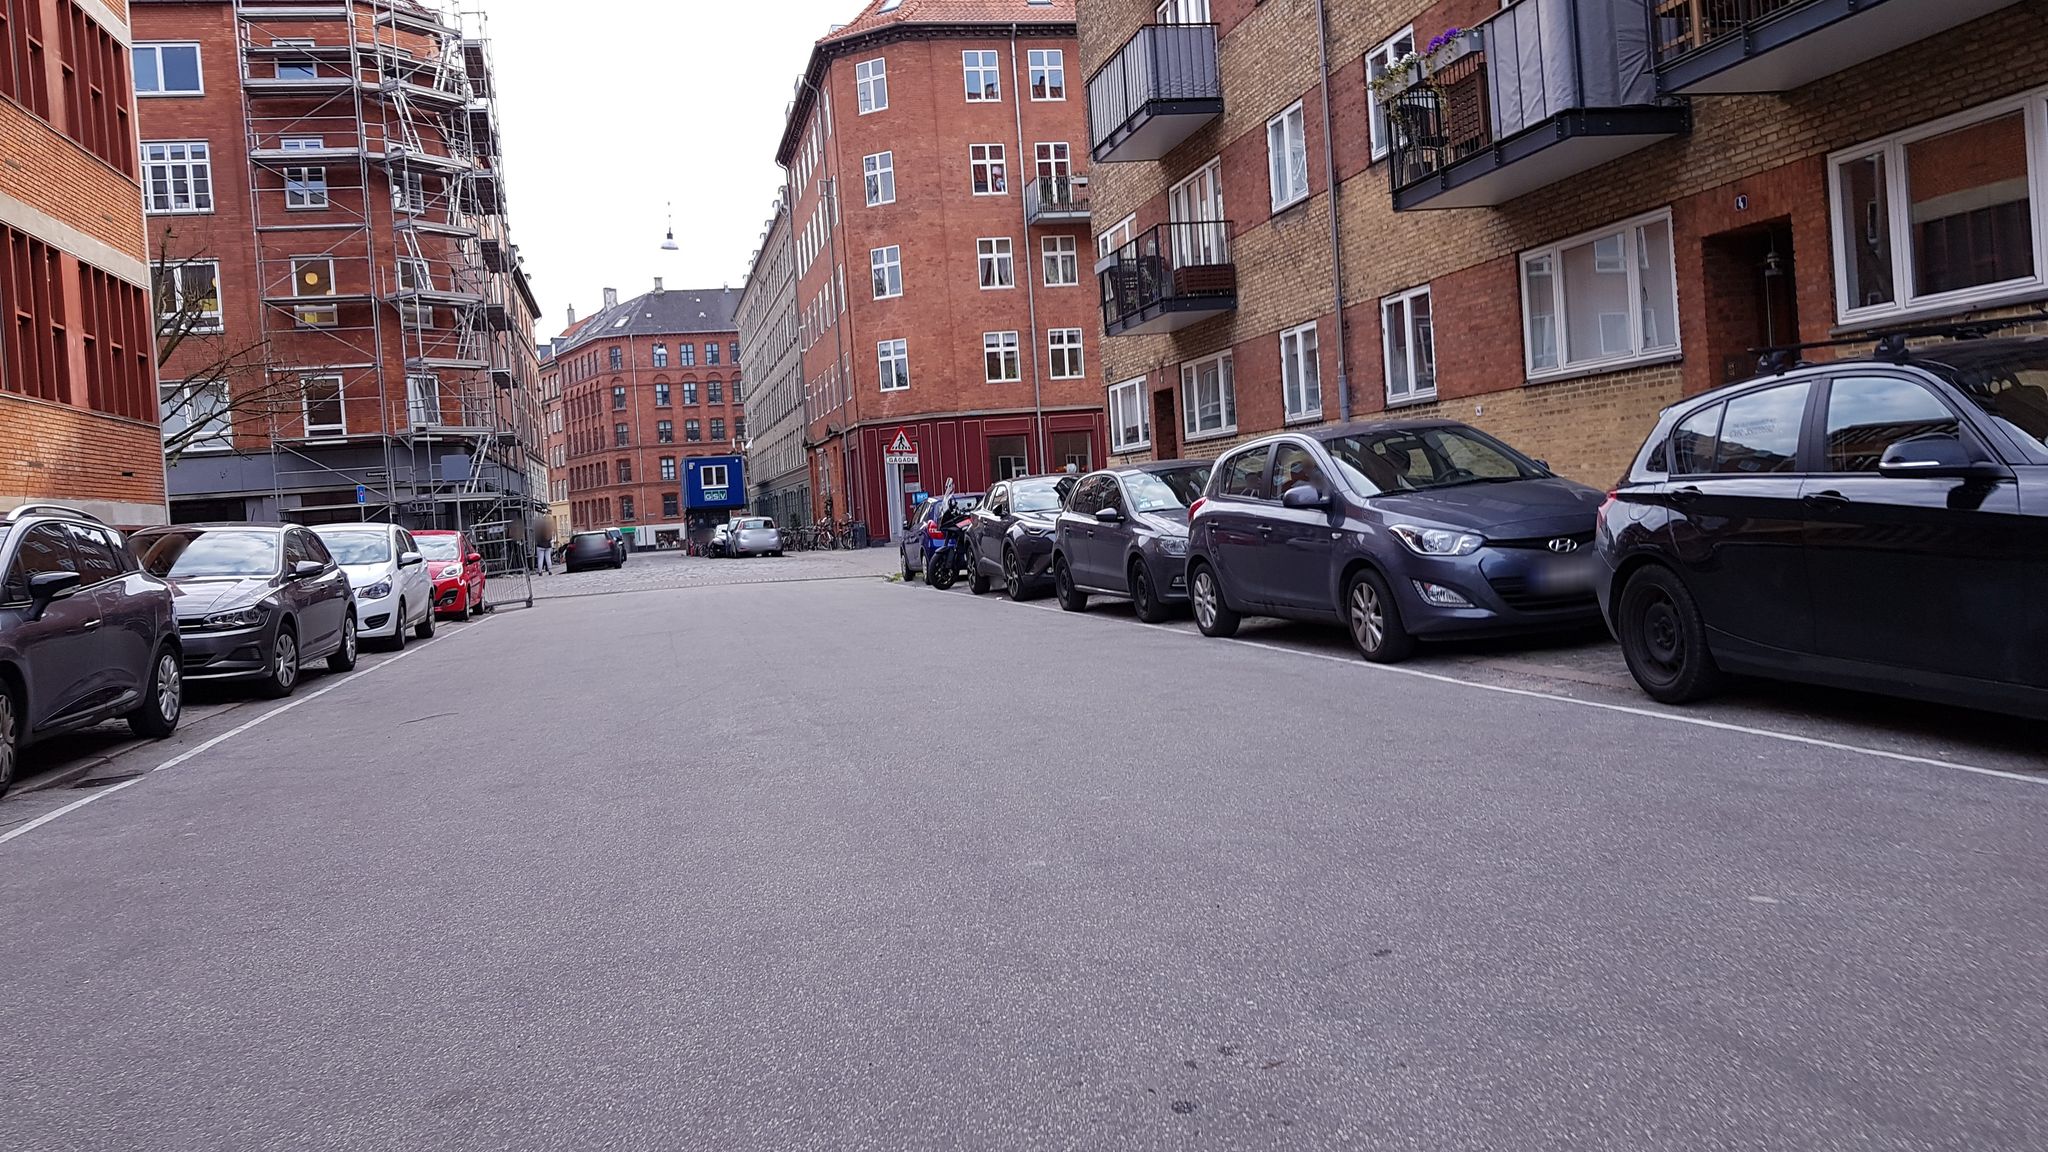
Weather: clear
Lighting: day
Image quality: good
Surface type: walking surface
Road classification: pedestrian, path, residential
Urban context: urban centre
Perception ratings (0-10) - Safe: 5.43, Lively: 8.8, Beautiful: 8.43, Boring: 3.17, Depressing: 1.36, Wealthy: 9.24